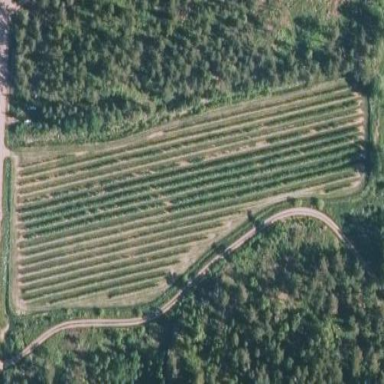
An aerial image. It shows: Orchard.